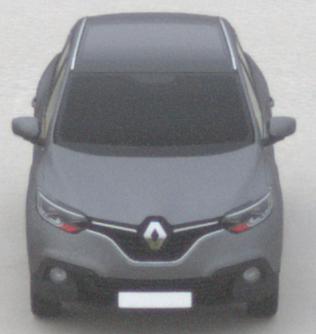
Make: Renault
Model: Kadjar ENERGY TCe 130
Detailed model: Kadjar
Model produced from: 2015/05
Model produced until: 2018/08
Doors: 5
Color: gray
Road condition: dry road
Daytime: morning or afternoon
Contrast: low contrast